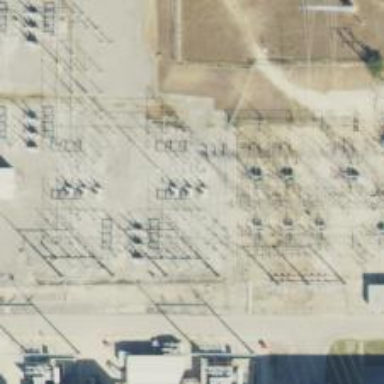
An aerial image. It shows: Switch used for power control.